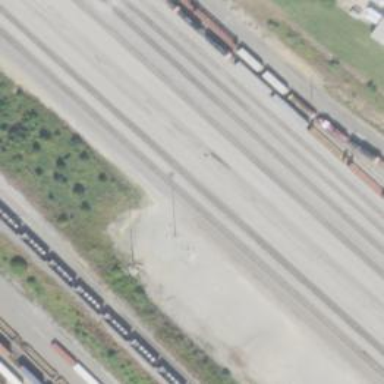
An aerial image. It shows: Railway siding with rails.